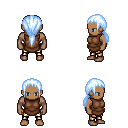
a pixel art fantasy rpg character, male body template, human, dark skin, brown tunic, gold greaves, white cyan ponytail hairstyle, four views (front, back, left, right), 2x2 character sprite sheet, small pixel art, hard edges, no anti-aliasing